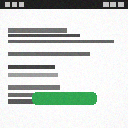
Screen state: on